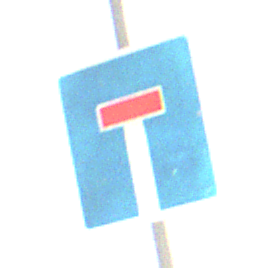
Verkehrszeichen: Sackgasse
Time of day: MorningAfternoon
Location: Outdoor (Beach)
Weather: PartlyCloudy
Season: NotSpecified
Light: Natural